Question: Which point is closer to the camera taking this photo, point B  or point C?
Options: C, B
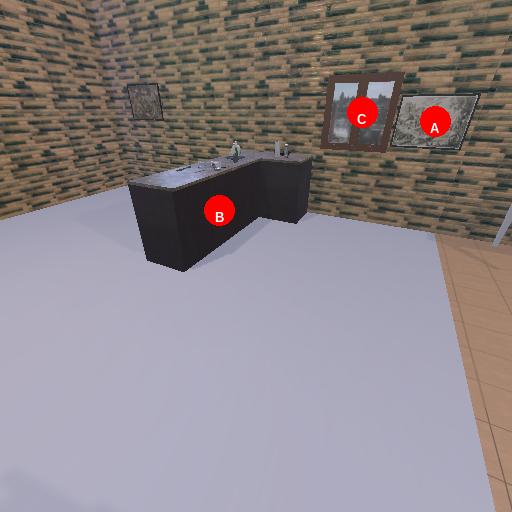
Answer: C